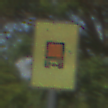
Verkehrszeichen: KennzeichnungspflichtigeFahrzeugeGefaehrlicheGueterOhnePfeilsymbol
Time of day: MorningAfternoon
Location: Outdoor (Nature)
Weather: PartlyCloudy
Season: NotSpecified
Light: Natural